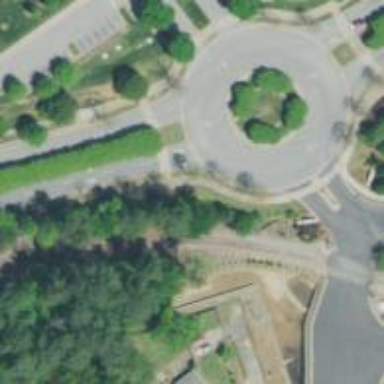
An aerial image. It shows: Footway that serves as traffic island.